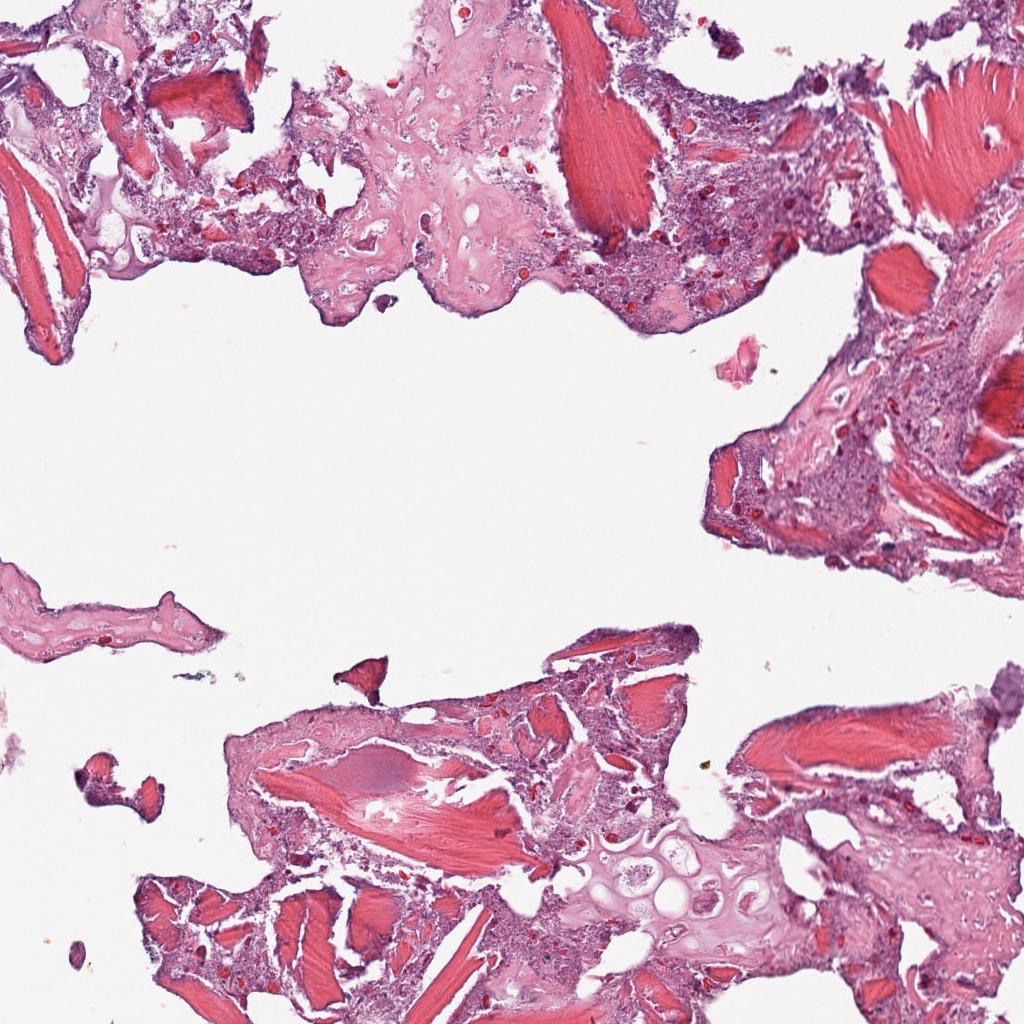
Label: Non-Tumor